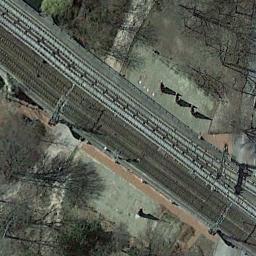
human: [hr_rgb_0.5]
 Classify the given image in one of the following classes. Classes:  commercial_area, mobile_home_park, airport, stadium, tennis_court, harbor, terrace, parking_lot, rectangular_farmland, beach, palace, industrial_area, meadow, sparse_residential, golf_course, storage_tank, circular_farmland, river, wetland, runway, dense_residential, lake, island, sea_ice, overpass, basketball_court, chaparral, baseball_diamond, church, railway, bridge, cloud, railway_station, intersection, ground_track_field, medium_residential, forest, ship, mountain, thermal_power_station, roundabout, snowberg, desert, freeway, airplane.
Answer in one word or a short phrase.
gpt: railway